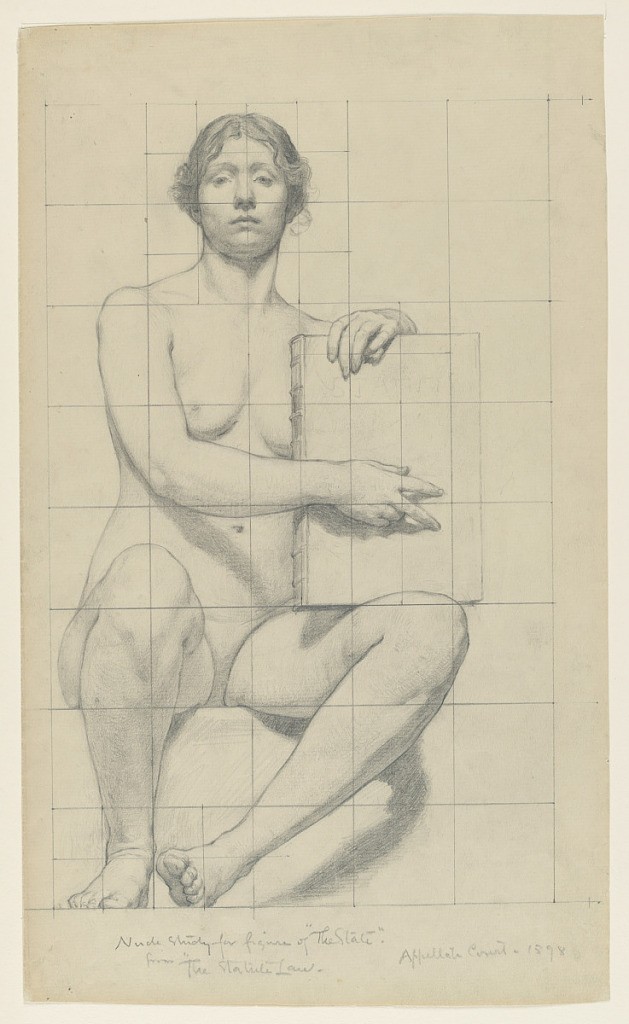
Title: Study for "The State," "The Reign of the Law," Appellate Division Court House, New York, NY
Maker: Kenyon Cox, American, 1856–1919
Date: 1898
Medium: Graphite on white laid paper
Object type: Drawing
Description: A female figure is seated holding a folio in an upright position. The paper is squared for transferring the image.